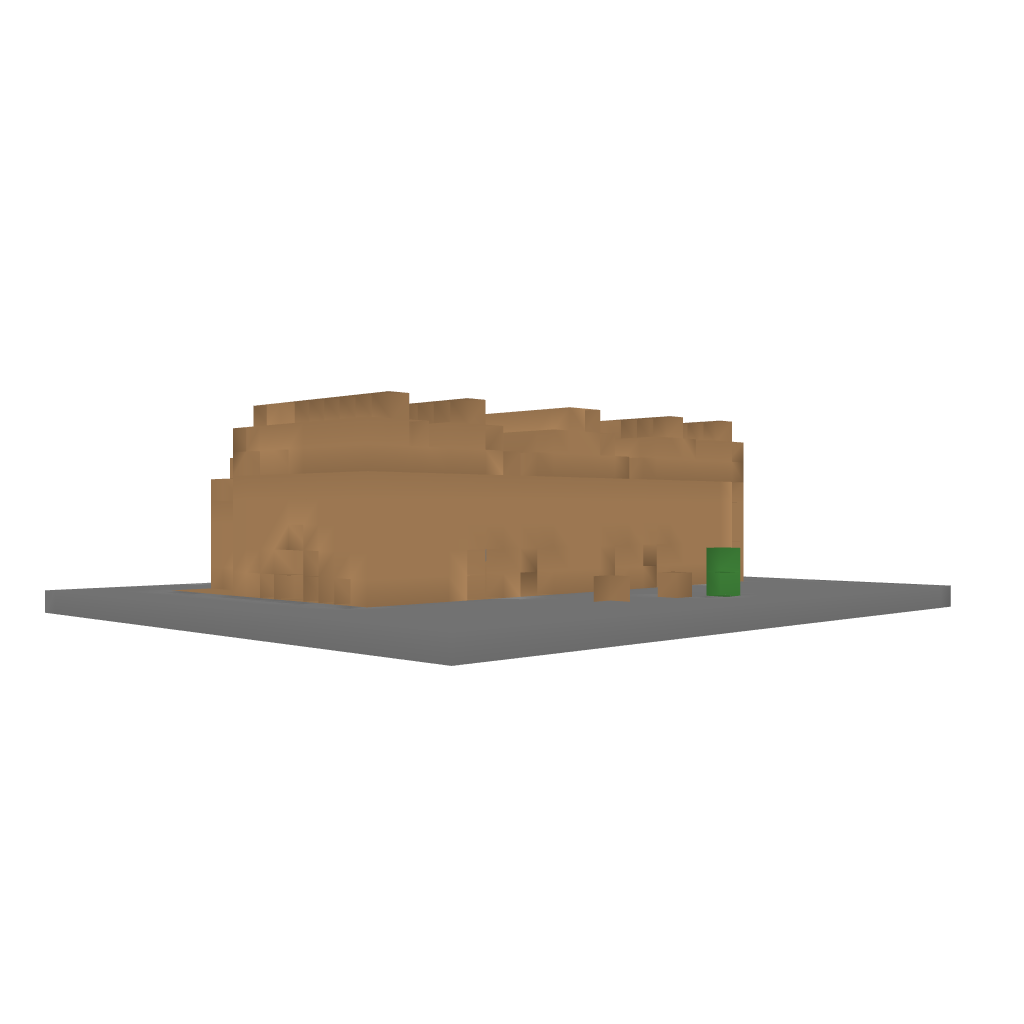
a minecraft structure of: minecart station by zerte bad low quality